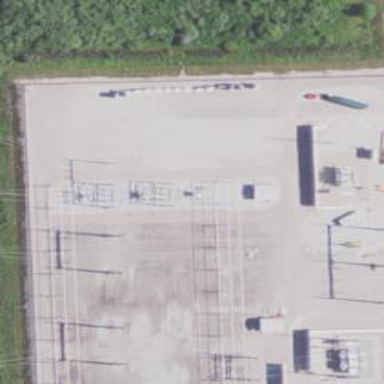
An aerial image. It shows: Switch used for power control.